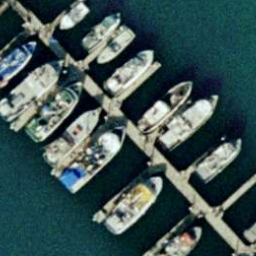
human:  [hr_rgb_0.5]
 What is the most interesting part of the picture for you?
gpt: harbor